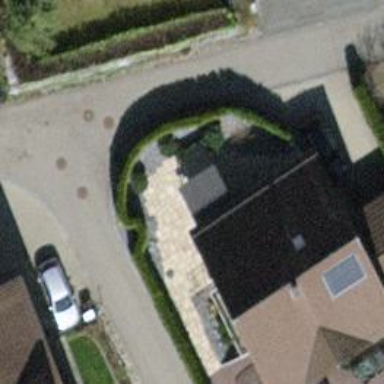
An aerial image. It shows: Hedge acting as barrier.